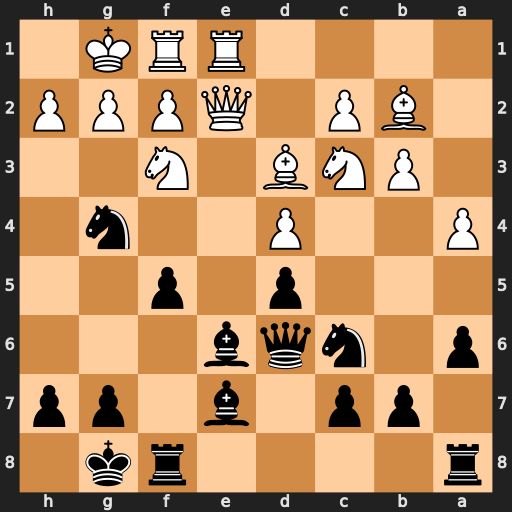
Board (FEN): r4rk1/1pp1b1pp/p1nqb3/3p1p2/P2P2n1/1PNB1N2/1BP1QPPP/4RRK1
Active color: b
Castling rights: -
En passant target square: -
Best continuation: Nxd4 Qxe6+ Nxe6